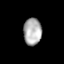
Tissue: lung
Cell type: Epithelial cells
Senescence score: 0.2189
Nuclear area (px): 475
Mean DAPI intensity: 175.602